Interaction volume radius: 5 \u00c5
Interaction volume height: 15 \u00c5
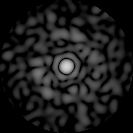
Disorder parameter: 0.8196